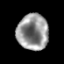
Tissue: prostate
Cell type: Epithelial cells
Senescence score: 0.2805
Nuclear area (px): 1093
Mean DAPI intensity: 149.403